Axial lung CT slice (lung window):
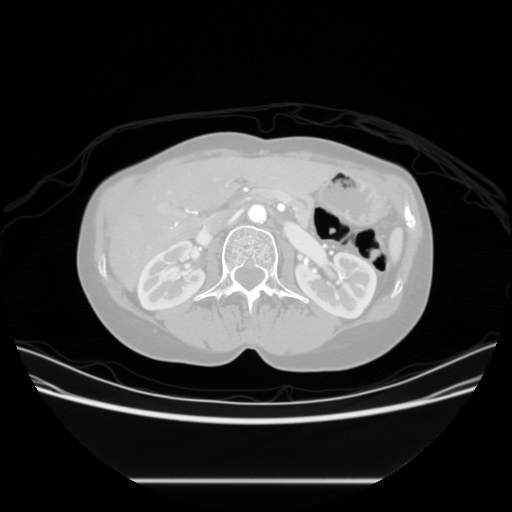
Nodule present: no